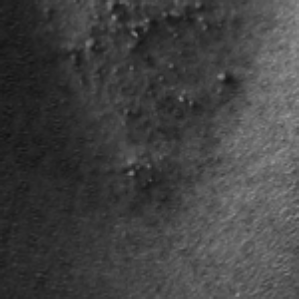
Label: frost